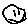
Label: smiley face